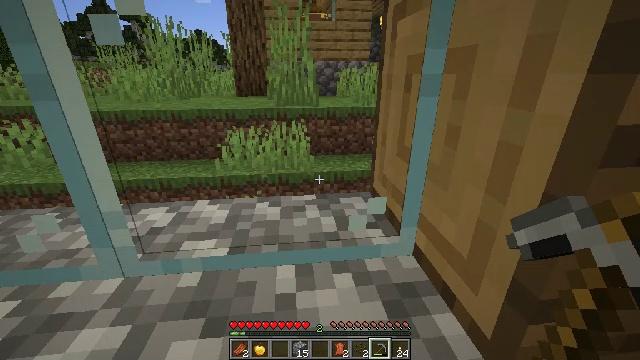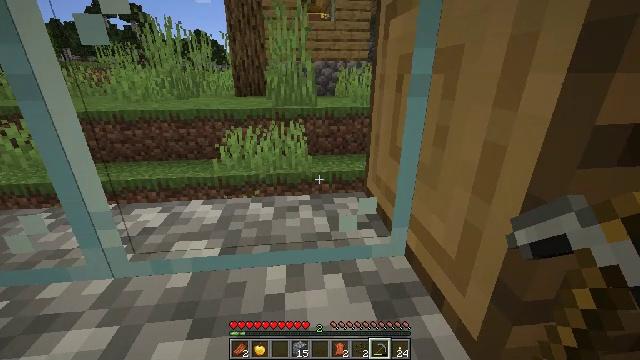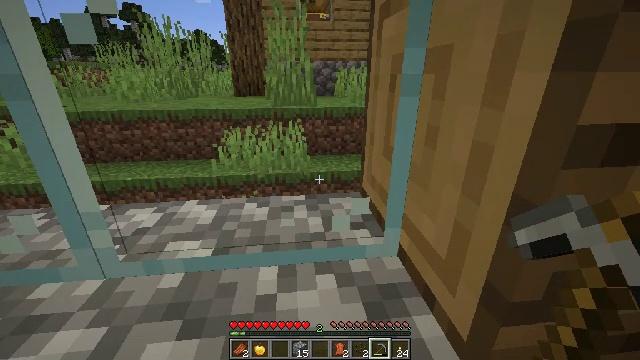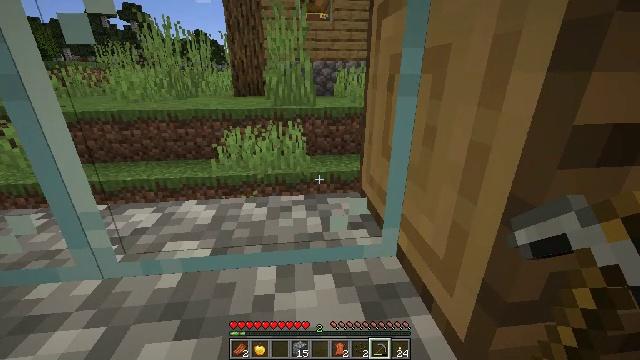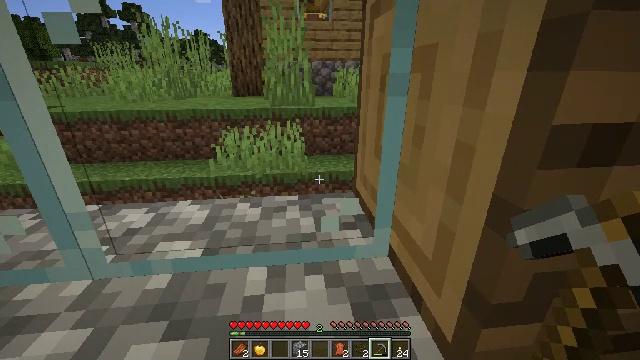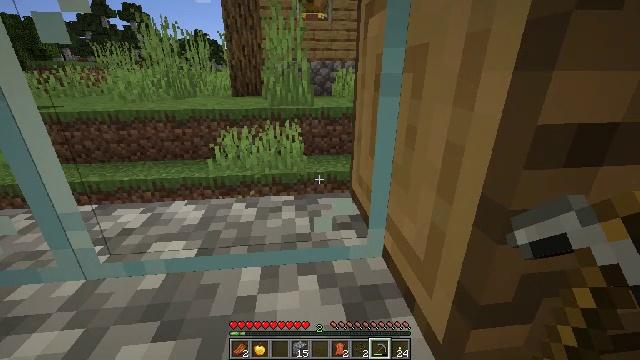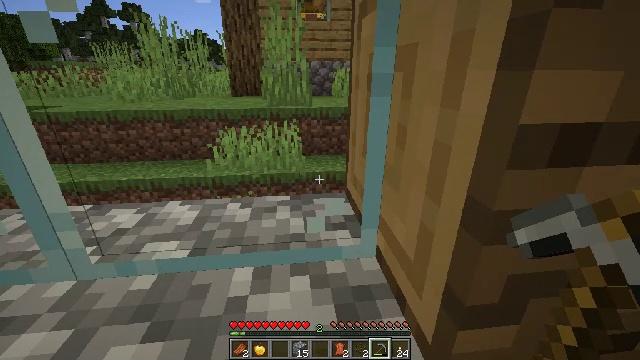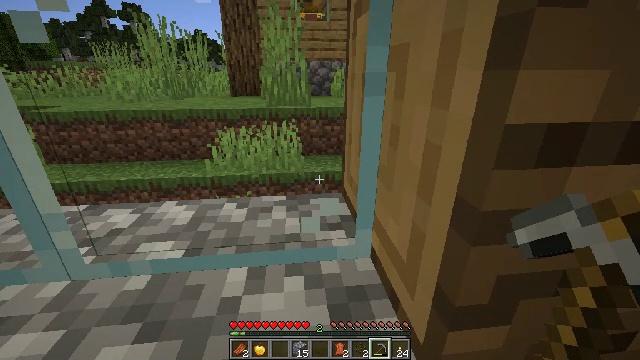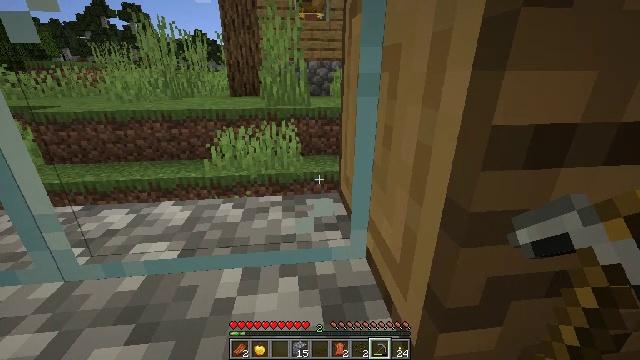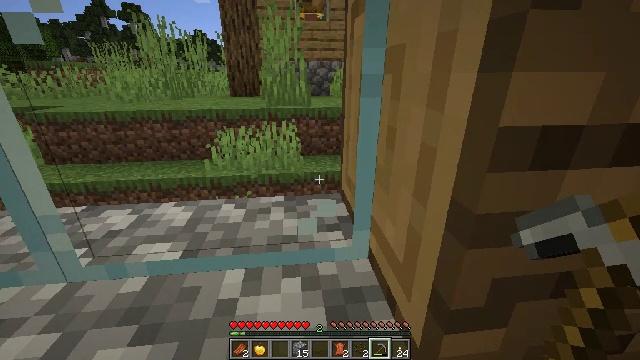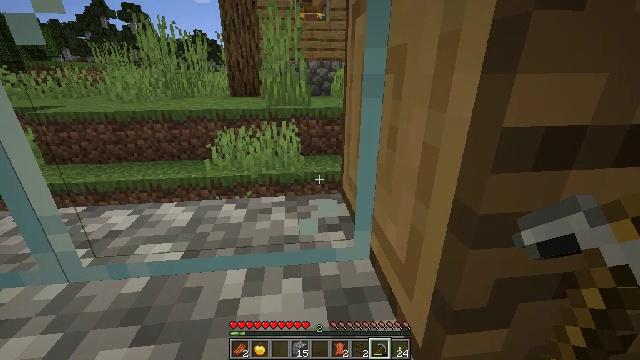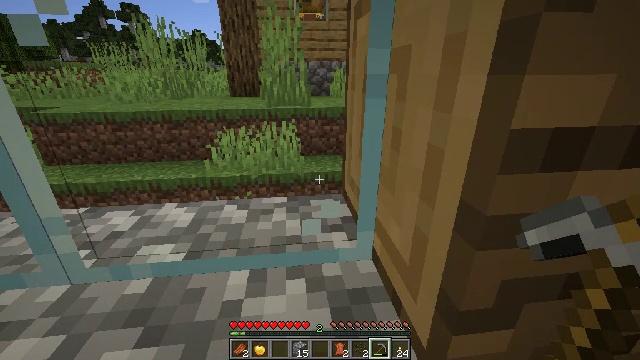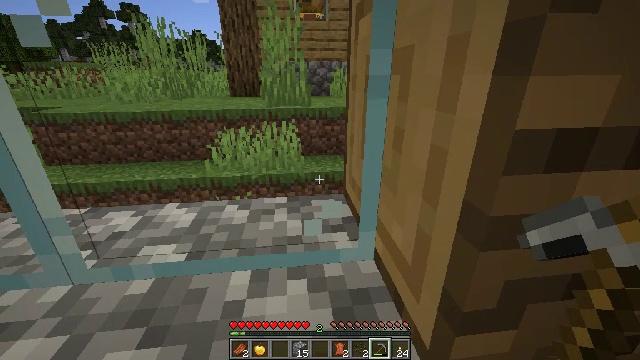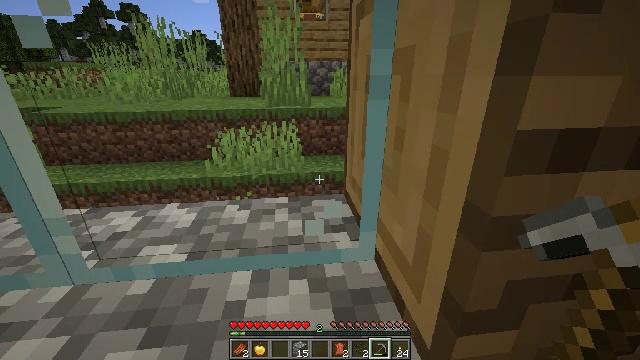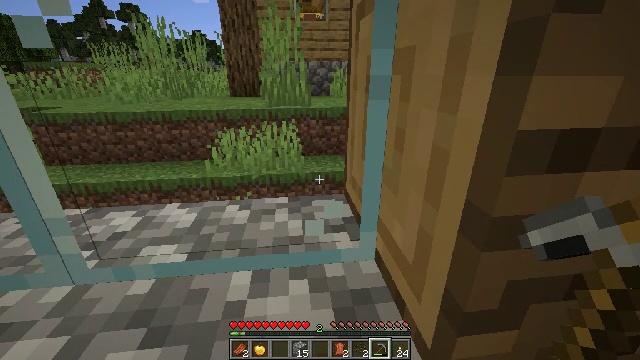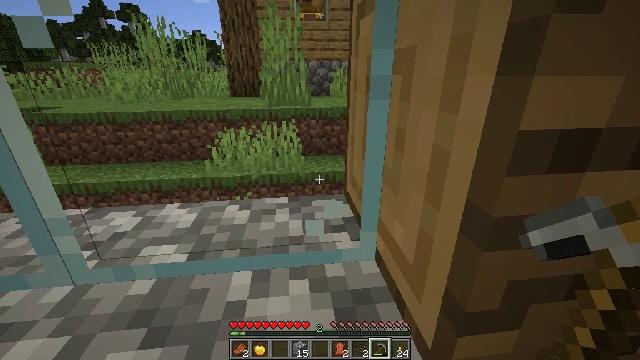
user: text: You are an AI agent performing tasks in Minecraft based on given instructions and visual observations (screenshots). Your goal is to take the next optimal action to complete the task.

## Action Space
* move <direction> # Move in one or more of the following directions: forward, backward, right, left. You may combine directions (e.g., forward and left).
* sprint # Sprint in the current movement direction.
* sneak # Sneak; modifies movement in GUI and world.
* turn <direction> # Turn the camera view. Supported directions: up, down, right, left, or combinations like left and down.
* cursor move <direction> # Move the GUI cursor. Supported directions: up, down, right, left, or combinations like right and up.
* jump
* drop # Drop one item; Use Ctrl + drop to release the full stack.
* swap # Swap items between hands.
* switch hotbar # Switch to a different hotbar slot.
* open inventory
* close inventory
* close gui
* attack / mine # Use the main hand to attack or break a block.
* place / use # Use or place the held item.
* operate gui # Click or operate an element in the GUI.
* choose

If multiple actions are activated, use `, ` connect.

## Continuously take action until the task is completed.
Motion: motion action
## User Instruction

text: Collect oak stairs from a structure.
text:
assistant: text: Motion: move forward
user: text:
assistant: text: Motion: move forward
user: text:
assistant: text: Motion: move forward
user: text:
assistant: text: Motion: move forward
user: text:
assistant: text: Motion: move forward
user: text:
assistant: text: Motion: move forward
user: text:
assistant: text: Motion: move forward
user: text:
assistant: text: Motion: move forward
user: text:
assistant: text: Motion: move forward
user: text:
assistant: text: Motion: move forward
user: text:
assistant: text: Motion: move forward
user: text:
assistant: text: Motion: move forward
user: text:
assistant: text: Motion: move forward
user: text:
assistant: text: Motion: move forward
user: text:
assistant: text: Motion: move forward
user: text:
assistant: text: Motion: move forward
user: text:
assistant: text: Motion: move forward
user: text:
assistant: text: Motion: move forward
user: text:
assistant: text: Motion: move forward
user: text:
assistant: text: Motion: move forward
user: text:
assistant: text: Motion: move forward
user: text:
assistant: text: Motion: move forward
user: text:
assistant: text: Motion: move forward
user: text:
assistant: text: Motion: move forward
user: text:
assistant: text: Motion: move forward
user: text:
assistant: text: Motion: move forward
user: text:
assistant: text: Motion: move forward
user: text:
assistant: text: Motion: move forward
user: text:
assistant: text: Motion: move forward
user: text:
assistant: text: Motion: move forward